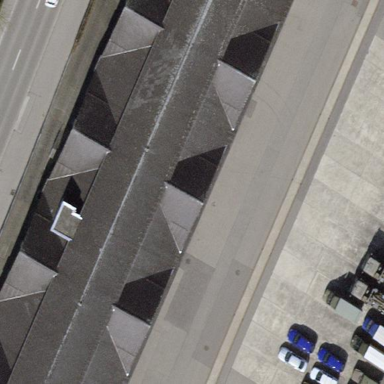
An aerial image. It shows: Hangar.